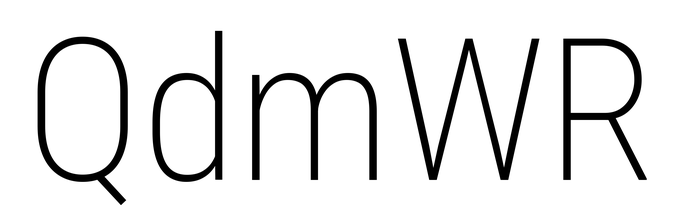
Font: Roboto_Condensed_ExtraLight